Field crop: maize
Growth stage: 2
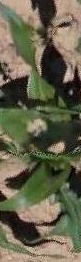
Species: maize